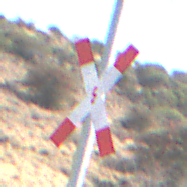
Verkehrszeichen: Andreaskreuz
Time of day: Midday
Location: Outdoor (Nature)
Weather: Clear
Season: NotSpecified
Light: Natural